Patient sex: M
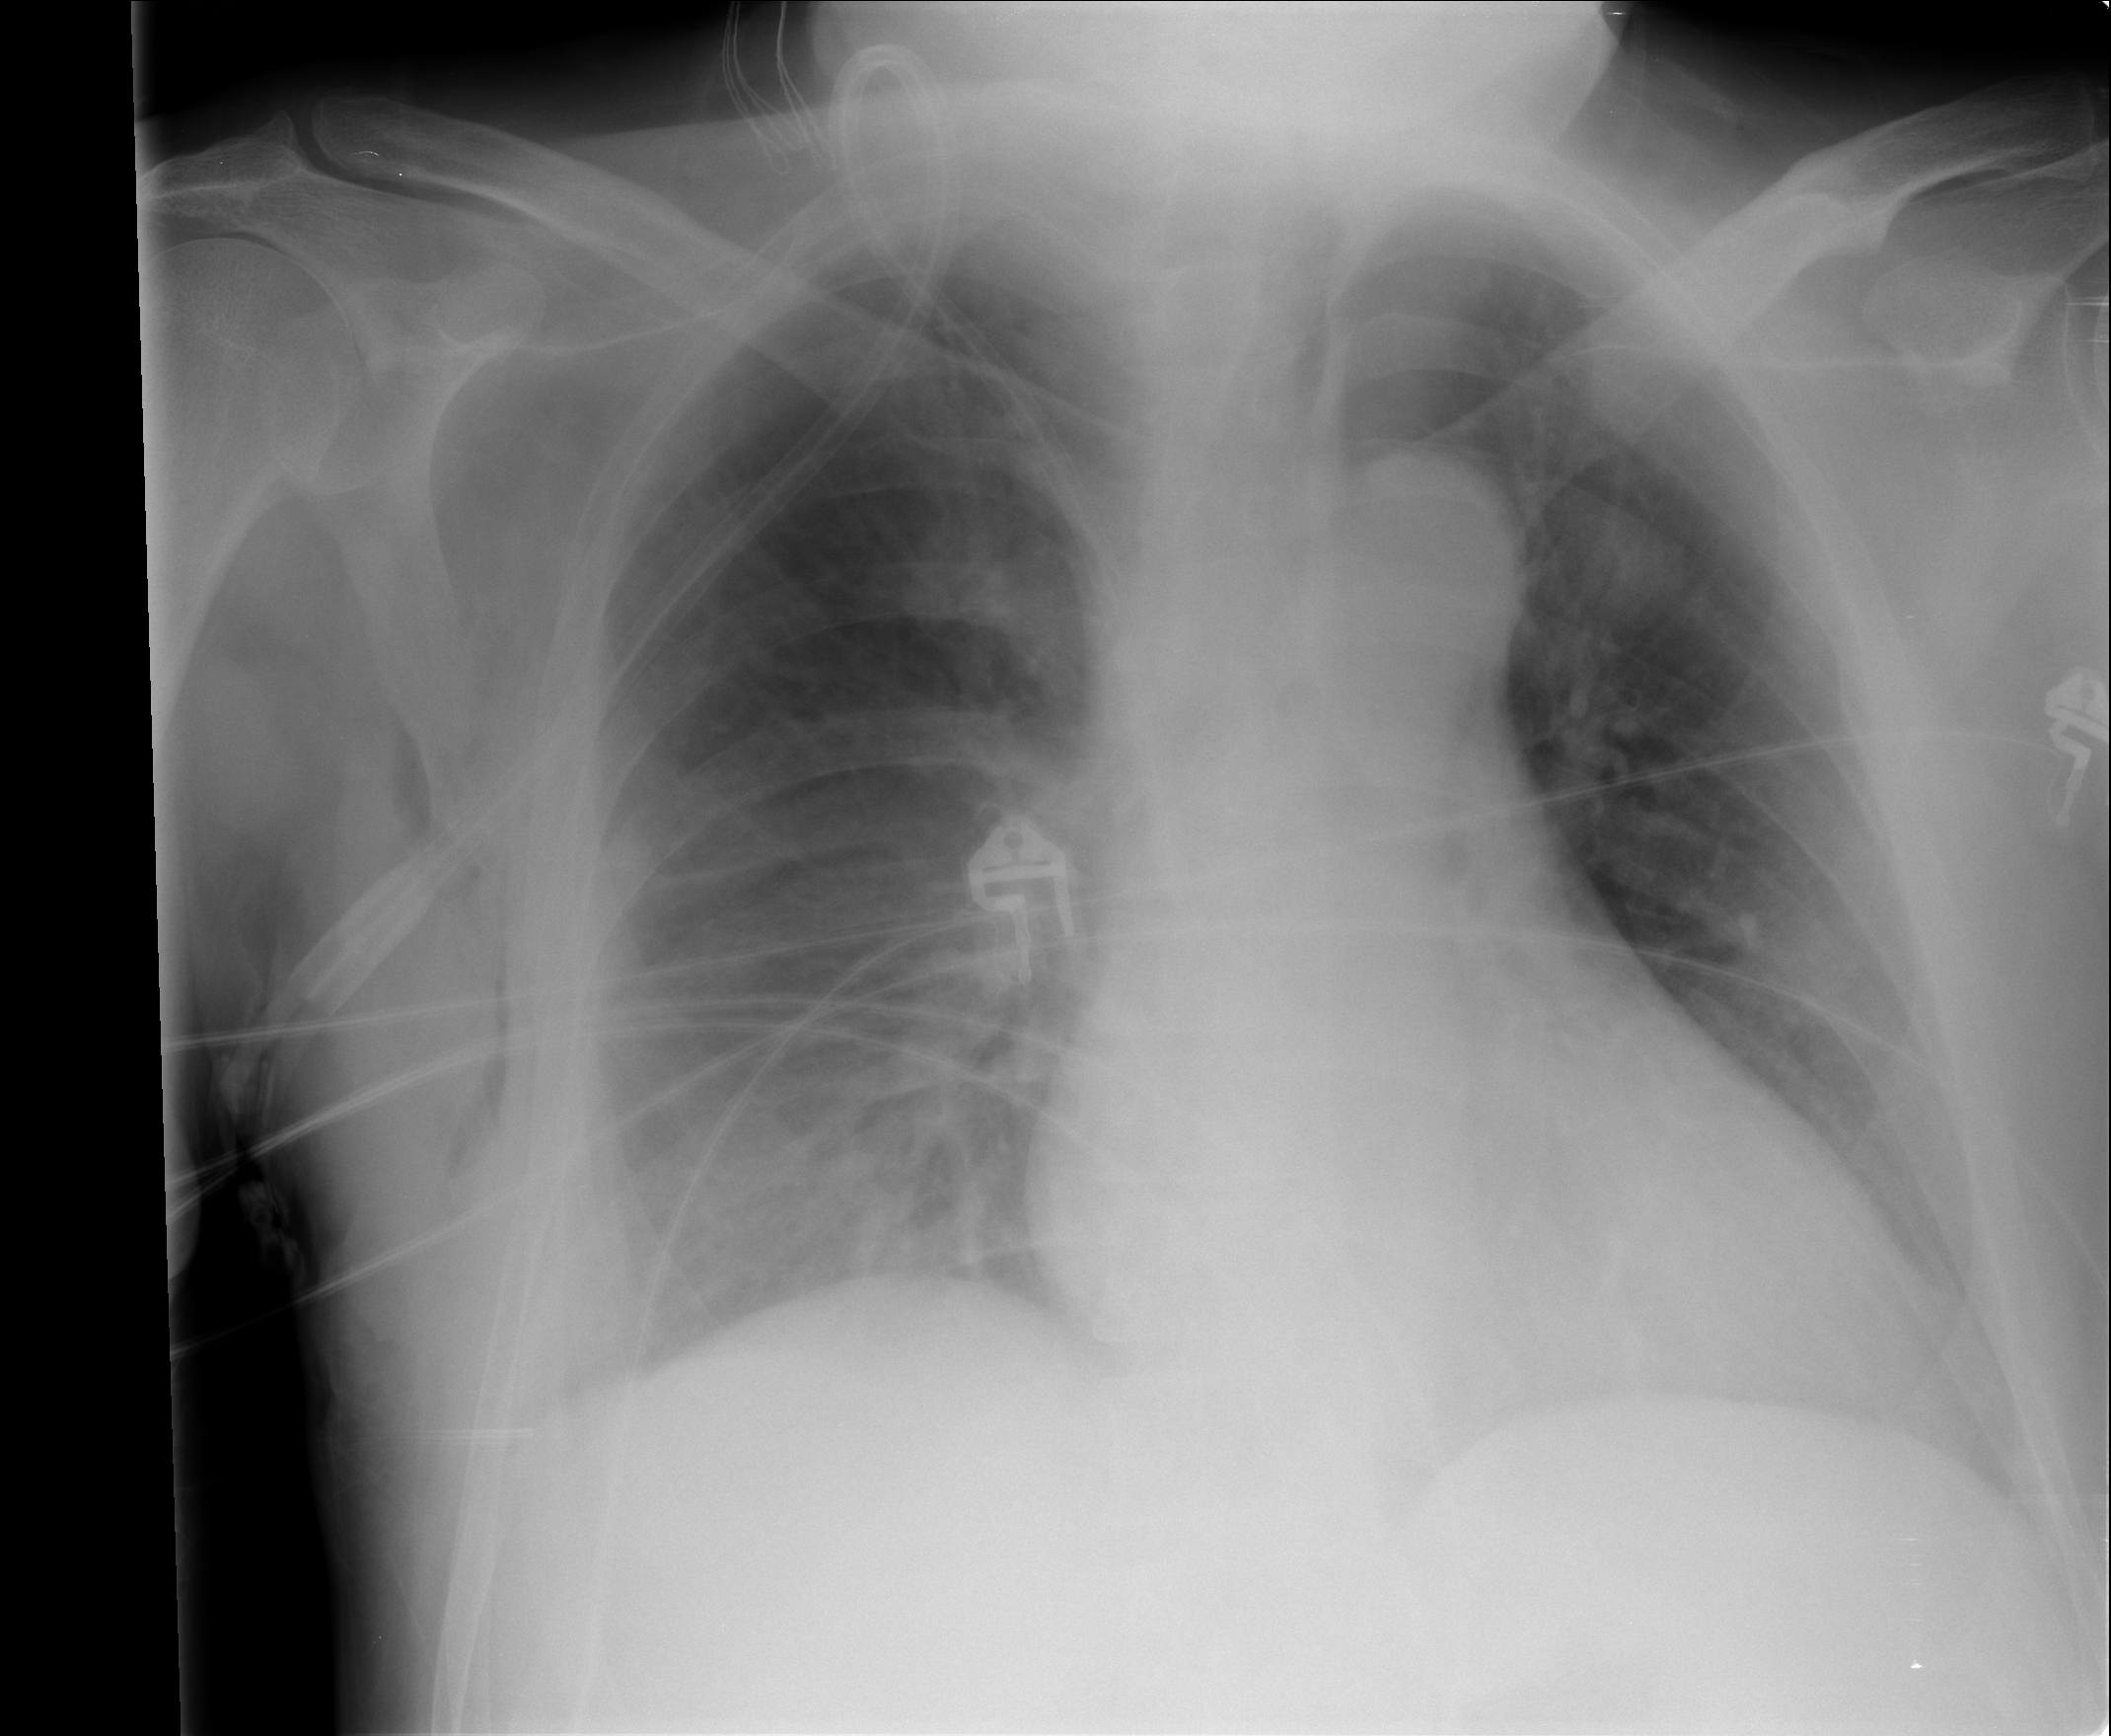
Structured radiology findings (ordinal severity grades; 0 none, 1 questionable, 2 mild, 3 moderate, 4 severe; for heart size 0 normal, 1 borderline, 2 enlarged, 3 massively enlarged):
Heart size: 1
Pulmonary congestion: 2
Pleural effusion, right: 1
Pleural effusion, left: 0
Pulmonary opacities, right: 1
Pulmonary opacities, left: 0
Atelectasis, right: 2
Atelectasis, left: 0